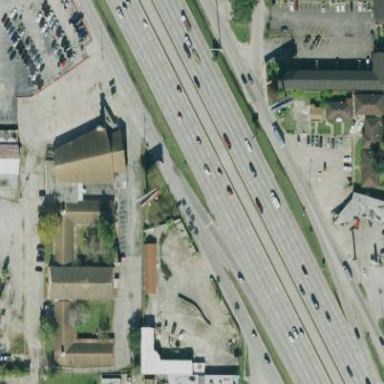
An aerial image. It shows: Motel.